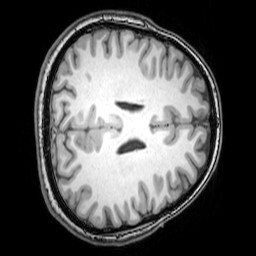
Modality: T1w
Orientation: axial
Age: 24
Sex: female
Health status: healthy
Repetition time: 0.081 s
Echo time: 0.037 s